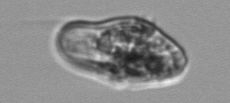
Label: Gyrodinium